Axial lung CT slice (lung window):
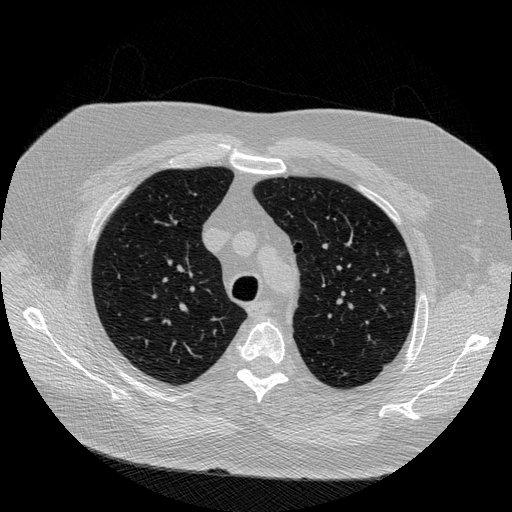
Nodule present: yes
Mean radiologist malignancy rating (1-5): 2